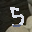
Label: 5